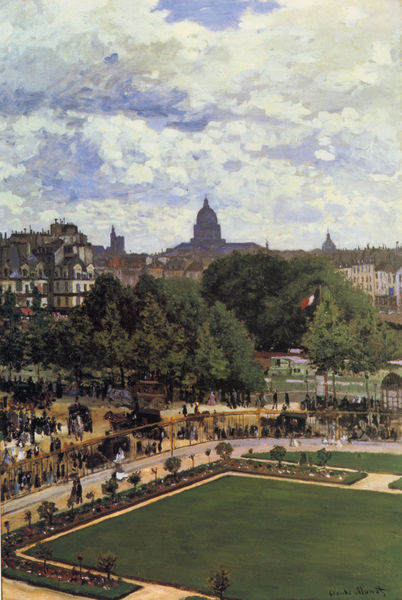
Titel: Le Jardin de l'Infante, Der Garten der Infantin
Künstler: Claude Monet
Standort: Oberlin
Institution: Allen Memorial Art Museum, Oberlin College
Schlagwörter: baum, blau, blätter, gemälde, himmel, laub, weiß, wolken, bäume, grün, impressionismus, landschaft, menschen, ocker, sand, stadt, blumen, braun, fenster, frankreich, fussgänger, grau, hell, laterne, männer, paris, schwarz, strasse, anlage, blick, blüten, dach, gebäude, gras, haus, park, rasen, rot, schloss, weg, wiese, wolke, zaun, beige, hochformat, menge, bild, signatur, öl, erde, feld, horizont, häuser, natur, kirche, sträucher, wege, wiesen, wald, pferd, pferde, reiter, turm, garten, aussicht, bäumchen, sommer, ansicht, fahnen, fassaden, fahne, flagge, trikolore, dorf, dächer, allee, weis, spazieren, droschke, kutsche, kutschen, platz, wagen, kuppel, bett, geländer, stadtansicht, türme, dom, menschenmenge, pferdekutschen, beet, beete, blumenbeet, rabatte, grünfläche, spaziergänger, dresden, weltausstellung, montmartre, hofgarten, paare, stadion, schlosspark, grünflächen, blumenbeete, däcehr, rennbahn, flaneur, flaneure, giardin, trum, gepflegt, montmatre, monmartre, 19 jh, 1889, sacre choir